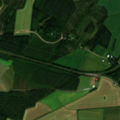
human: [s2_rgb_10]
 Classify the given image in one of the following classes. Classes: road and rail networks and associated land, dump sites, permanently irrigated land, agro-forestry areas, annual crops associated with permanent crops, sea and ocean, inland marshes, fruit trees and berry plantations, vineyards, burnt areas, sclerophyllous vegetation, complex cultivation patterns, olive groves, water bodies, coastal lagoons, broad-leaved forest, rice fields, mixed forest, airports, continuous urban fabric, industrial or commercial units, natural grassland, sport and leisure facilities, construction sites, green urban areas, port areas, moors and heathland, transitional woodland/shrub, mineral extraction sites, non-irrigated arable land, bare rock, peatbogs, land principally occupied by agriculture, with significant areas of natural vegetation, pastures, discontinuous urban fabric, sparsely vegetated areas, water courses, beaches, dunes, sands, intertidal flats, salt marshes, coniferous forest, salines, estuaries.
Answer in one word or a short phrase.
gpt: non-irrigated arable land, land principally occupied by agriculture, with significant areas of natural vegetation, coniferous forest, mixed forest